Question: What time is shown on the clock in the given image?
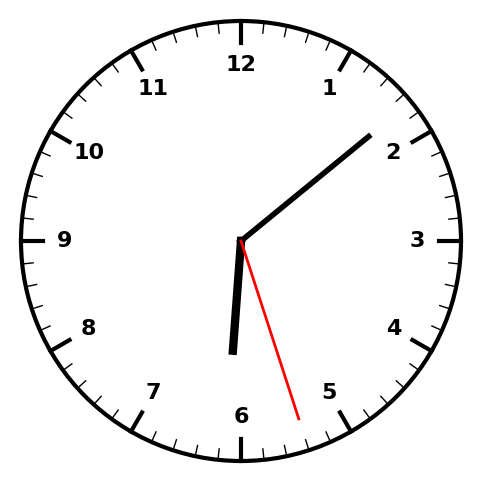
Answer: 06:08:27